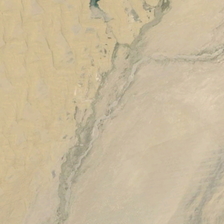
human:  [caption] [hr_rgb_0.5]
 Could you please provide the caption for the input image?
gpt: it is a piece of yellow desert .

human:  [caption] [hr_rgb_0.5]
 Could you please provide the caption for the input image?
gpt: it is a piece of yellow desert .

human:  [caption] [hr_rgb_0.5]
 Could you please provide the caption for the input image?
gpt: it is a piece of yellow desert .

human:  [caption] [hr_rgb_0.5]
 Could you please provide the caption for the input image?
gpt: it is a piece of yellow desert .

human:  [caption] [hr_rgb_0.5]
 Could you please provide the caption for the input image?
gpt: it is a piece of yellow desert .